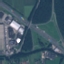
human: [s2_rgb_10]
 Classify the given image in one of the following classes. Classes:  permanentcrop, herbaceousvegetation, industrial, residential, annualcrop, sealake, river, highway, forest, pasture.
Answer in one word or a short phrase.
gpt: Highway